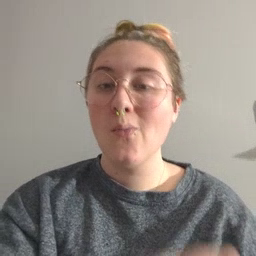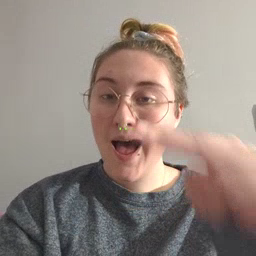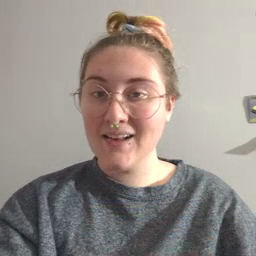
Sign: ride